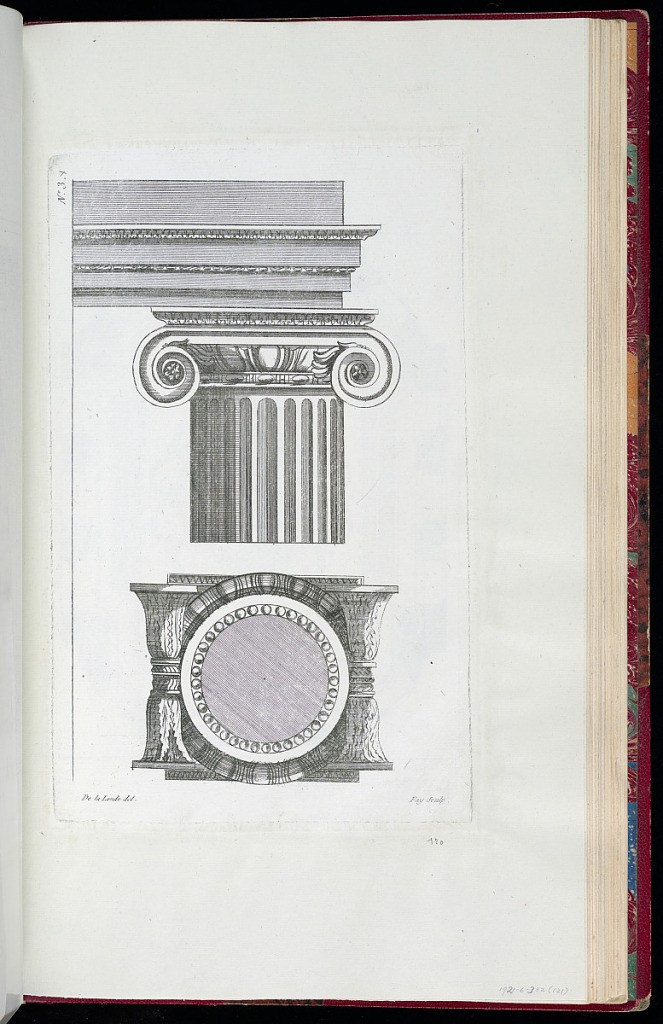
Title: Design for a Column
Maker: Richard de Lalonde, French, active 1780–96
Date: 1780-1789
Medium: Etching on off-white laid paper
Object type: Print
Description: Design for a fluted column with Ionic capital. The plate is signed and numbered.